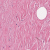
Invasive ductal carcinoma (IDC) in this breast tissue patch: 0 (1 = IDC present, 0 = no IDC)